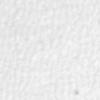
Label: no_change